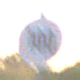
Verkehrszeichen: Geschwindigkeit100
Umgebung: Outdoor, Urban
Tageszeit: SunriseSunset
Wetter: Clear
Licht: Natural
Jahreszeit: NotSpecified
Kontrast: LowContrast